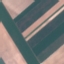
Land use / land cover: AnnualCrop